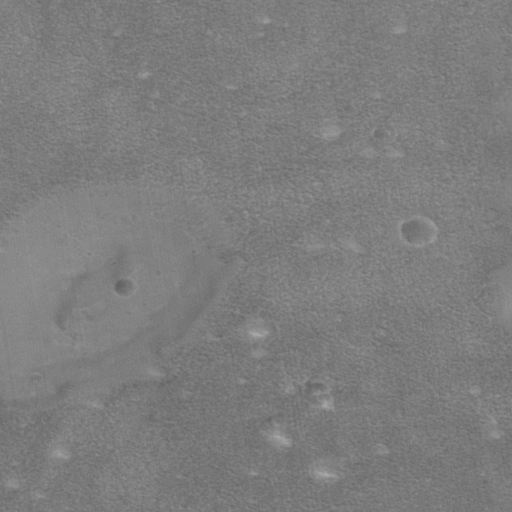
Objects detected: cone, cone